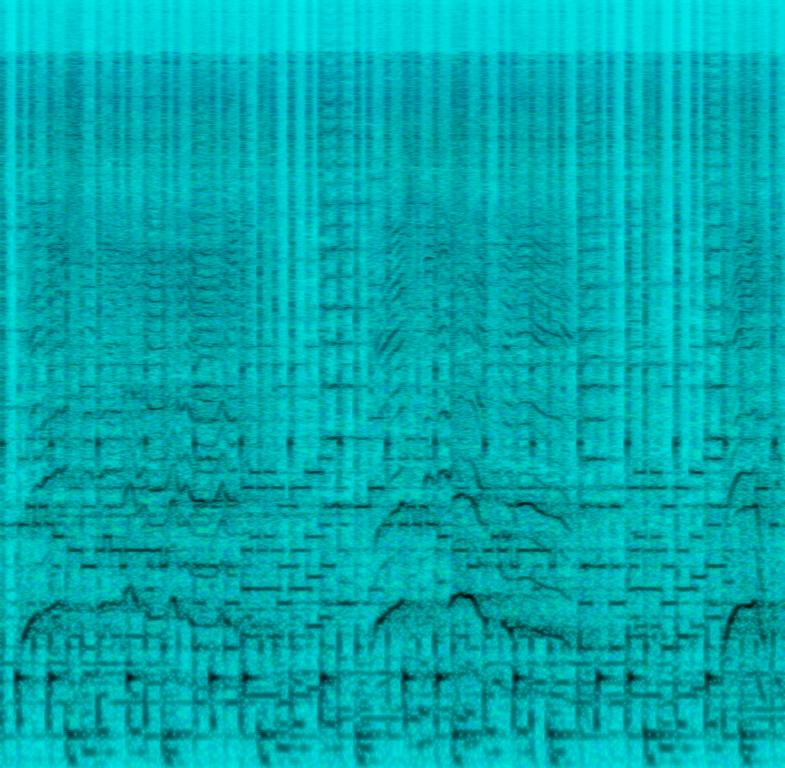
This song contains acoustic drums and percussion playing a complex rhythm along with a bassline. Some brass sounds come here and there to set accents. In the background you can hear a string sound playing a high note. A keyboard lead sound is playing the main melody along with a male voice singing with a melody on his own. This song may be playing at a celebration.